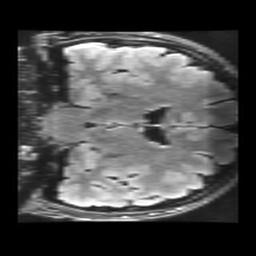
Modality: FLAIR
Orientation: coronal
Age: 19
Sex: female
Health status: healthy
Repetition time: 12 s
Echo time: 0.09782 s